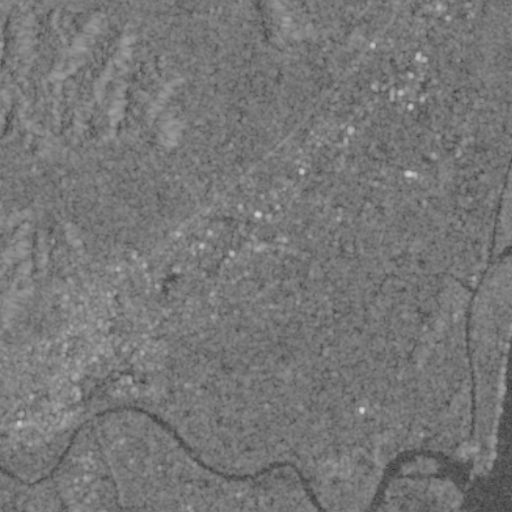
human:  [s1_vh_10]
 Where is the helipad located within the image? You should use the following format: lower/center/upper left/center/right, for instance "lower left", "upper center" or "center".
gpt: The helipad is located in the upper center of the image.
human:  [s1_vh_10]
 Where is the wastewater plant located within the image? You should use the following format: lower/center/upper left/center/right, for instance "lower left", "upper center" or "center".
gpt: The wastewater plant is located in the lower left of the image.
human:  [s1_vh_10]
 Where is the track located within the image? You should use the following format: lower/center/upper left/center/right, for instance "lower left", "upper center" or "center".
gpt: There is no track in the image.

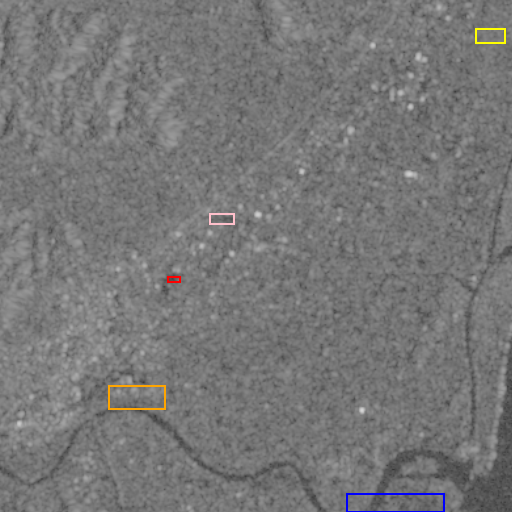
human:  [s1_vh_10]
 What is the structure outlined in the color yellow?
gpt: The structure outlined in yellow is a crop field.
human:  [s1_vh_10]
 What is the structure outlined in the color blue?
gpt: The structure outlined in blue is a park.
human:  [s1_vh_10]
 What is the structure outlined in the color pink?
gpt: The structure outlined in pink is a parking lot.
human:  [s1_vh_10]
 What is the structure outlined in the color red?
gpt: The structure outlined in red is a track.
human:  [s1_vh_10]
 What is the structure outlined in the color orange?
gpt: The structure outlined in orange is a wastewater plant.
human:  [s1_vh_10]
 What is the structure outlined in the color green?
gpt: There is no green outline.